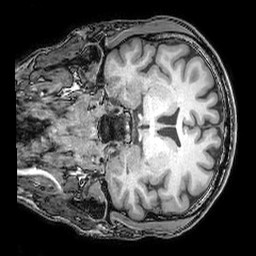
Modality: T1w
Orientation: coronal
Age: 33
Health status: ill
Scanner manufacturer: philips
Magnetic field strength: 3 T
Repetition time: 0.007 s
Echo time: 0.003501 s